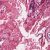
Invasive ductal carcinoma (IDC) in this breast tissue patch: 0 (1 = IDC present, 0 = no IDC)